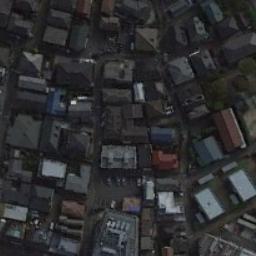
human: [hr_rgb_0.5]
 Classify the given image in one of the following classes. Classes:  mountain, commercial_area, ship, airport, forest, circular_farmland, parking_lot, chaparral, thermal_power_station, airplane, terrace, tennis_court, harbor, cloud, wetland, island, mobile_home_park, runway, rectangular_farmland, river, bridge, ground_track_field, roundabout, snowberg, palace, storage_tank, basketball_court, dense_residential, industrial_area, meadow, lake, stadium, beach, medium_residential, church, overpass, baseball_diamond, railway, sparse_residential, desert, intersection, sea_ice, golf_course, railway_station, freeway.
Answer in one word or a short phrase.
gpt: dense_residential